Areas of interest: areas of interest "Beijing Fengtai Station P1 Parking Lot"
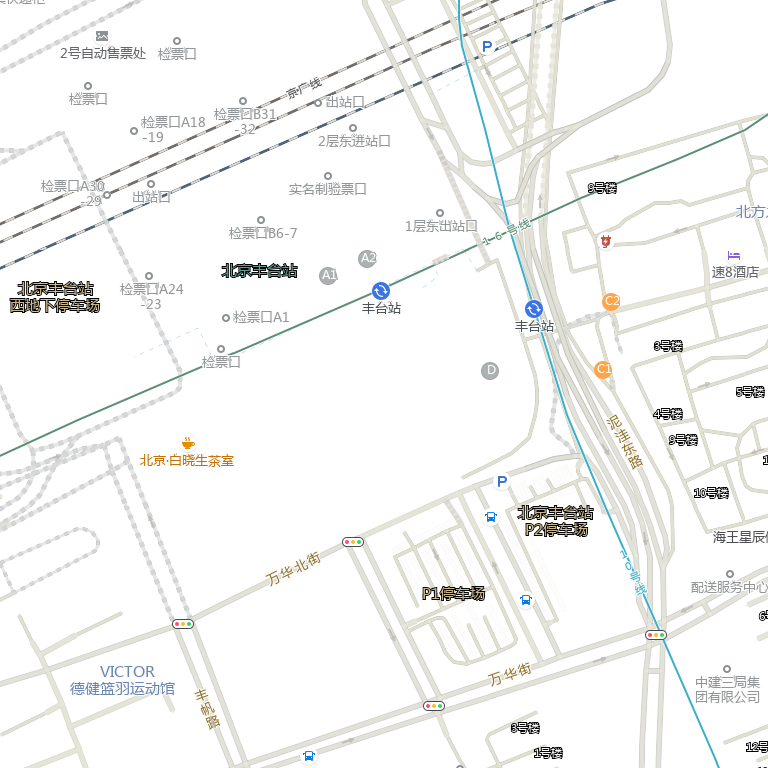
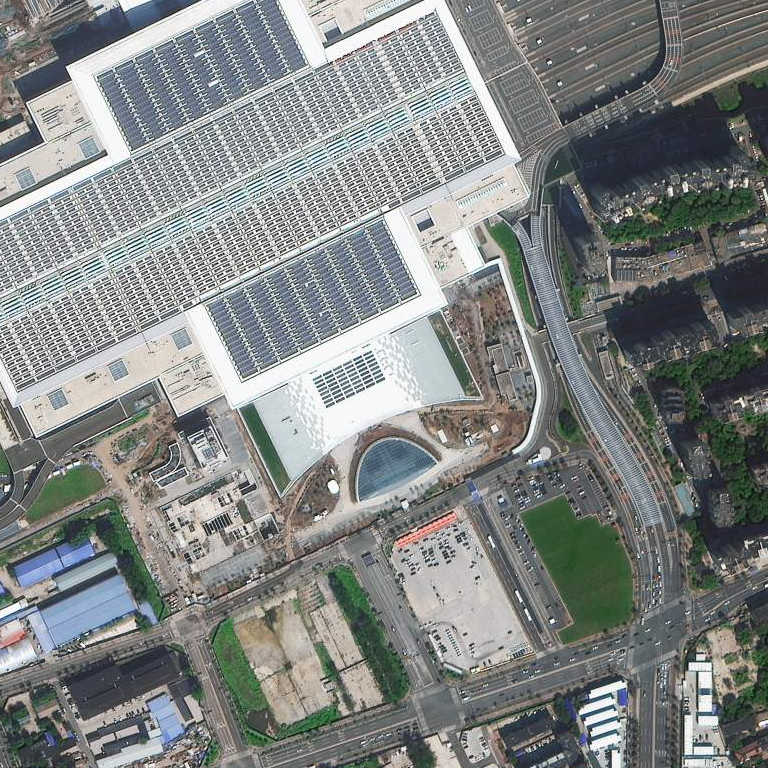